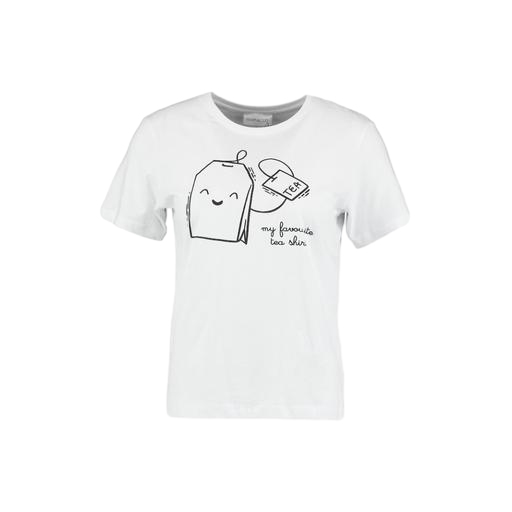
graphic t-shirt, cool t-shirt, mid t-shirt, white background